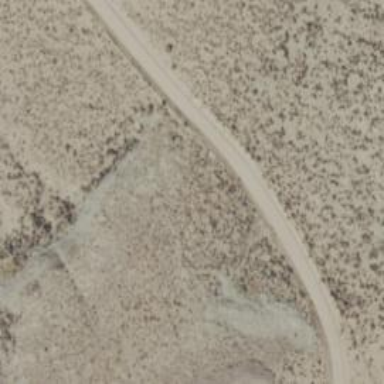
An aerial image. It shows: Service road.